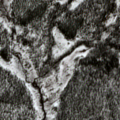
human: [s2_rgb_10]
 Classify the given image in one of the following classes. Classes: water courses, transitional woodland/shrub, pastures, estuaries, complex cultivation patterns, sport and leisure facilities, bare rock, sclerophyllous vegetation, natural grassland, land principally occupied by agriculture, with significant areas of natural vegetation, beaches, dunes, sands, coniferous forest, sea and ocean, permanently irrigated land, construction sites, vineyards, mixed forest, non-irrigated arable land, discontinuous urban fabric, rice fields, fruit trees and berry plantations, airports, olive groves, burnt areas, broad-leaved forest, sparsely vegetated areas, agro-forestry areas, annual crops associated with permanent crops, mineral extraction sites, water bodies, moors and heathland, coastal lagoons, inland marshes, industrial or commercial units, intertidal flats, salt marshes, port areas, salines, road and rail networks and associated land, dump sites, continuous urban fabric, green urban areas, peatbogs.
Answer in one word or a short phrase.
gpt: coniferous forest, transitional woodland/shrub, peatbogs